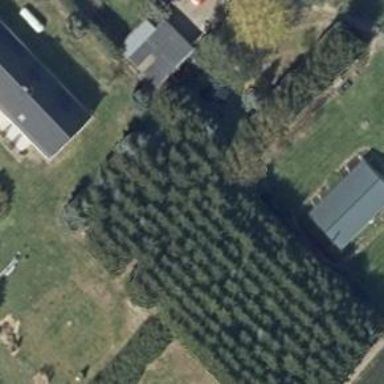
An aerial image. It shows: Plant nursery area.